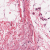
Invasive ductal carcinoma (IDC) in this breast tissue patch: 0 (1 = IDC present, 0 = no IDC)